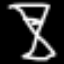
Label: hourglass